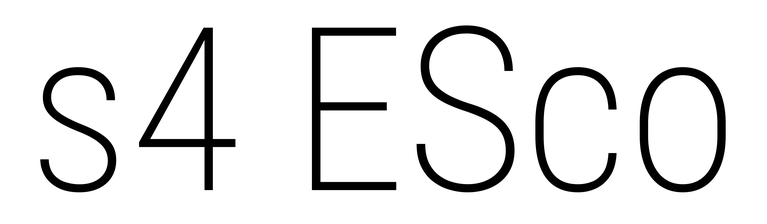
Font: Roboto_Condensed_ExtraLight